Question:
'''
<div id="action-nav">
<ul>
<li><a href="#" class="selected">selected</a></li>
<li><a href="#">selected</a></li>
</ul>
</div>
'''
and the styles:
'''
#action-nav
{
text-align:center;
}
#action-nav ul li
{
height: 48px;
width: 112px;
list-style:none;
float: left;
margin-right:20px;
}
#action-nav ul li a
{
text-decoration:none;
padding-top :15px;
height: 48px;
width: 112px;
display: block;
}
#action-nav ul li:hover a
{
color:#fff;
}
#action-nav ul li:hover, #action-nav ul li a.selected
{
background-image: url('../Images/link_red_bg.jpg');
color:#fff;
}
'''
the a.selected class is the issue. It should look like it does in the adjacent li:hover style. What did I miss?
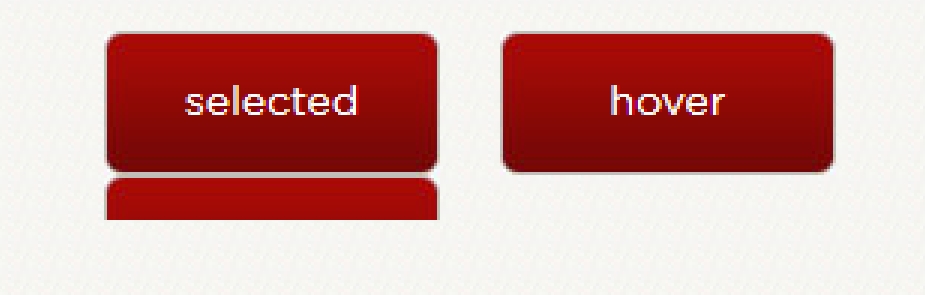
Answer: It might be repeating, in which case,
'''
background-repeat: no-repeat;
'''